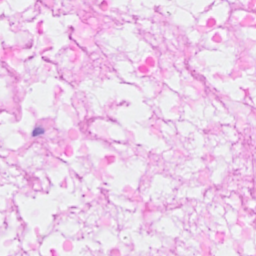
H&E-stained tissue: Breast